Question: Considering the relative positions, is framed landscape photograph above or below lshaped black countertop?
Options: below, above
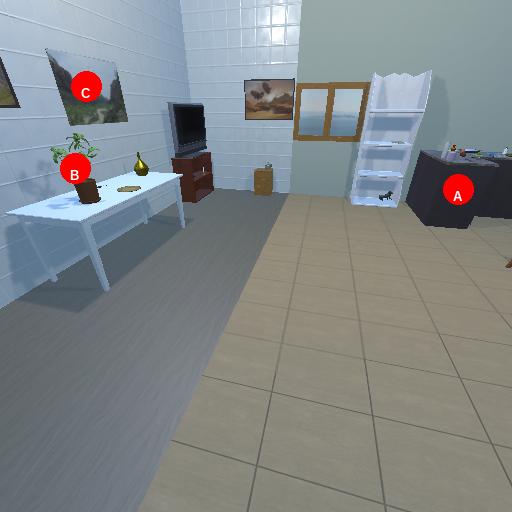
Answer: below